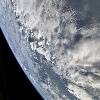
Label: cloud